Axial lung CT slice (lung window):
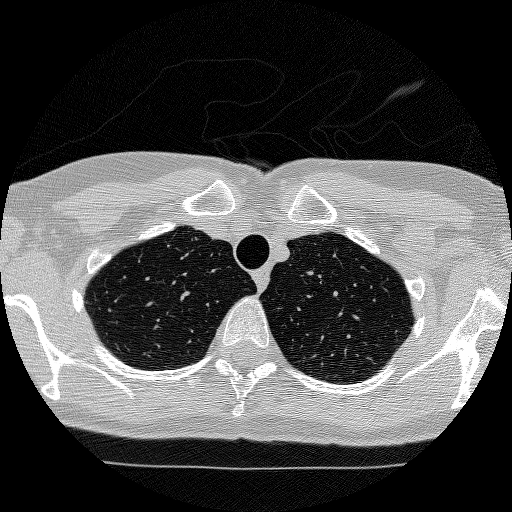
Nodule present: no